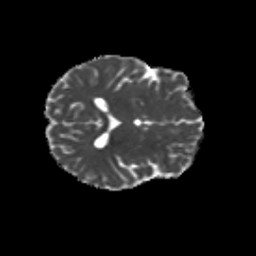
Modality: MD
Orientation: axial
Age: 19
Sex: male
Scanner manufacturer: siemens
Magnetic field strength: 3 T
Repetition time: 8.6 s
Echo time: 0.095 s